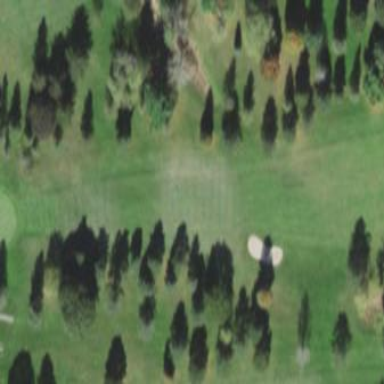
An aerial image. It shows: Golf fairway in the image.